Question: I have the following prototype:

What is the way to list views in a scroll-able way in a screen?
What I have already tried:
I tried to create a class and extends the LinearLayout class and dynamically adds my Views (the is my also extends LinearLayout) to the main LinearLayout. So I got a list of my views which is scroll-able.
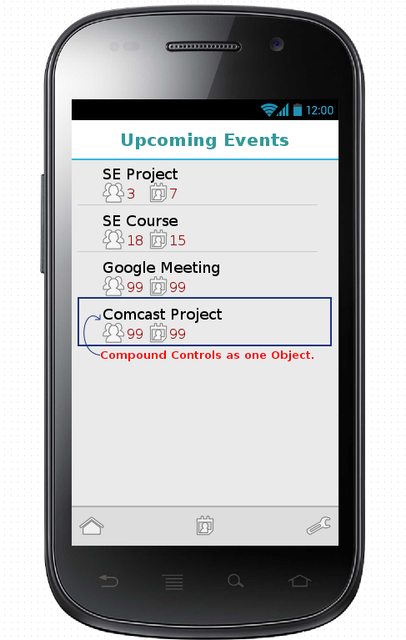
Answer: I'm not sure what you mean, but looking at what you have tried, what's wrong with using a 'ListView'? As the name implies, it should do exactly what you want:
> What is the way to list views in a scroll-able way in a screen?
Here is a quote from the <URL>
> ListView is a view group that displays a list of scrollable items. The
list items are automatically inserted to the list using an Adapter
that pulls content from a source such as an array or database query
and converts each item result into a view that's placed into the list.
You should be able to add a 'ListView' directly as a sub-view under your 'LinearLayout'.